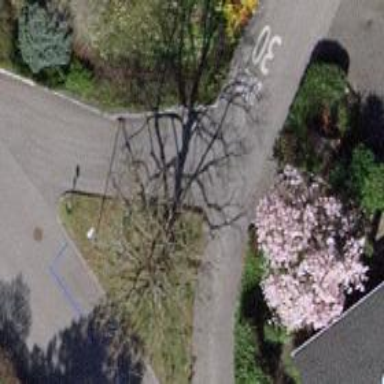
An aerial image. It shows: Smooth asphalt road in residential area.